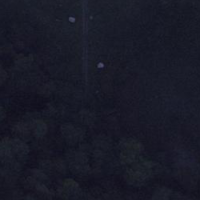
EUNIS habitat code: 24
Species observed at this site:
Sympetrum danae